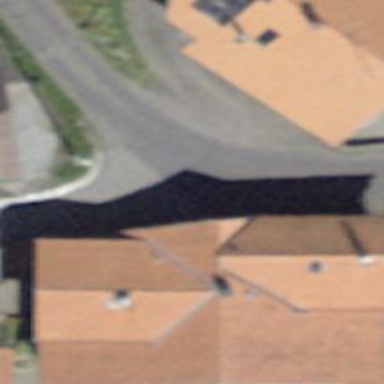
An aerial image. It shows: Residential building.